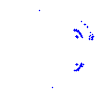
Particle: pion